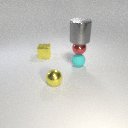
large gray metal cylinder above small red metal sphere